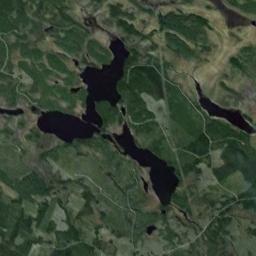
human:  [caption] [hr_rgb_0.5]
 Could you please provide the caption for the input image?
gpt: Some lakes of different sizes with winding banks are surrounded by some groves of trees and the water is dark blue .

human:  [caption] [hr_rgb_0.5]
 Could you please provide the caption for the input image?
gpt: The lake is irregular in shape .

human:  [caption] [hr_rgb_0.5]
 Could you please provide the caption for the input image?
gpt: There are many lakes of different shapes and sizes .

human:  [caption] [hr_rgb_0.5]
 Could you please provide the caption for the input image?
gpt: On the ground with green vegetation, There are one big and one small two irregularly shaped blue lakes .

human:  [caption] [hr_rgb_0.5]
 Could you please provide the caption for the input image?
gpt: There are some lakes with green farmlands around .